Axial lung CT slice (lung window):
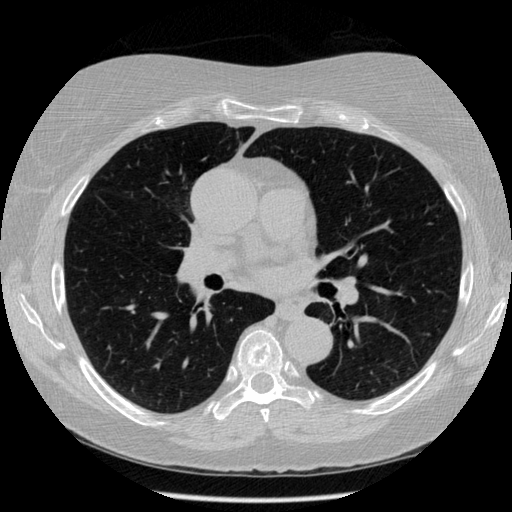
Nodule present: no